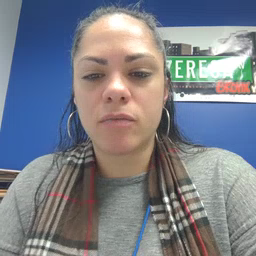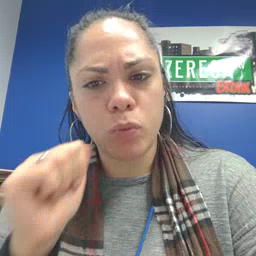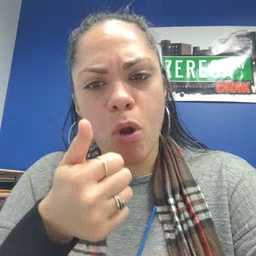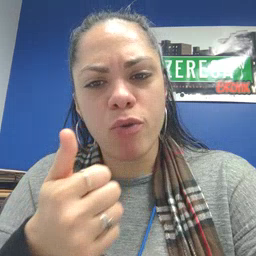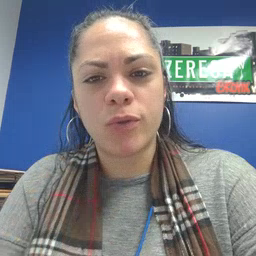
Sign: tomorrow